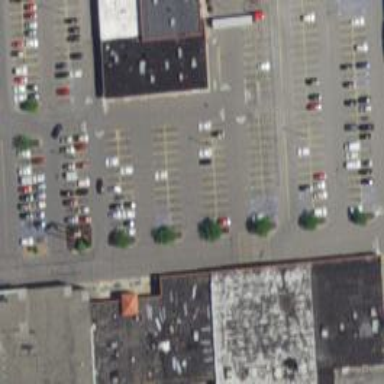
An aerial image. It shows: Parking space is available.